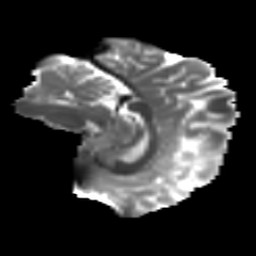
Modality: T2w
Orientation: sagittal
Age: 18
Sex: male
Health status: ill
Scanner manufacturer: ge
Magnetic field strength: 3 T
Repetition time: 6.752 s
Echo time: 0.079 s